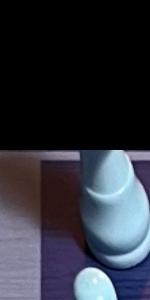
Label: King_White